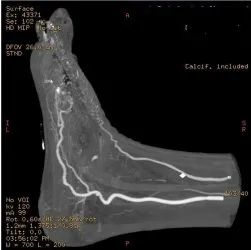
MIP visualisation of the plantar arch arteries. Sagittal. MIP images show that the distal plantar arteries are occluded due to necrosis and occlusion in the location between 1st and 3rd metatarsal bones.
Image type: radiology (ct)